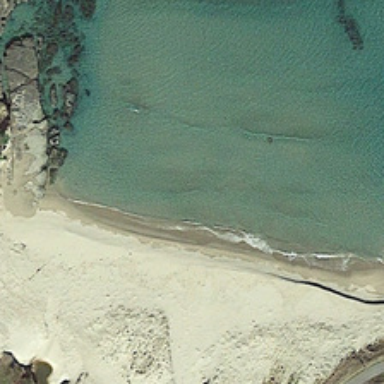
This is a beach and the water is beautiful .